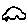
Label: car